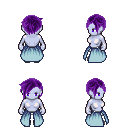
a pixel art fantasy rpg character, female body template, dark elf, purple skin, overskirt, white pants, purple pixie cut hairstyle, white slippers, four views (front, back, left, right), 2x2 character sprite sheet, small pixel art, hard edges, no anti-aliasing